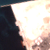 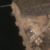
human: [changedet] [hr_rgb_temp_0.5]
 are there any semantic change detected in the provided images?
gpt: The desert area on the coast has been urbanized.